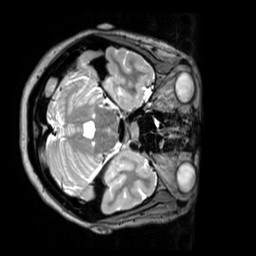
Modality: T2w
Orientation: axial
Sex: female
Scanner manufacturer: siemens
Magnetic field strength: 3 T
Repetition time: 3.2 s
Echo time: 0.409 s